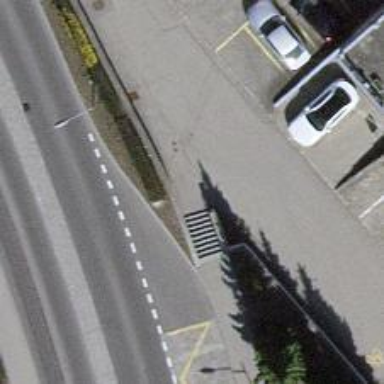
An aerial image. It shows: Set of steps on the road.